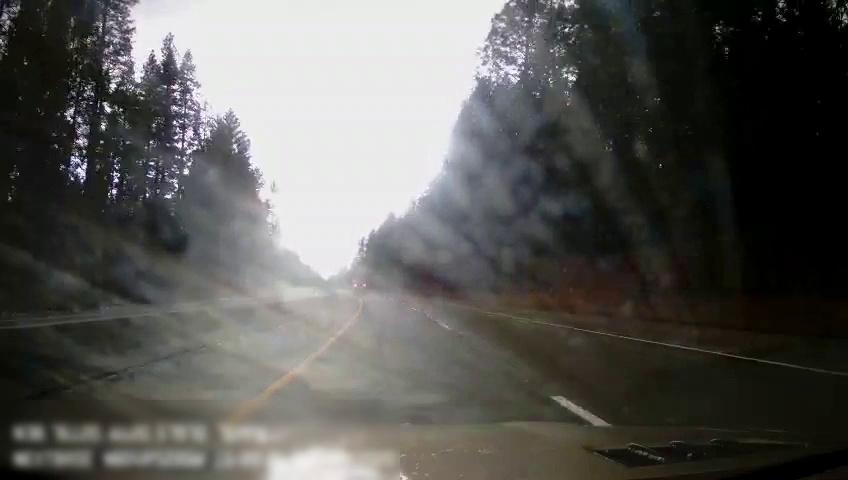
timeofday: Day
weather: Cloudy
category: Drivable Space
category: Drivable Space
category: Vehicles | Van
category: Lanes | Current Lane
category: Lanes | Alternate Lane
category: Lanes | Alternate Lane